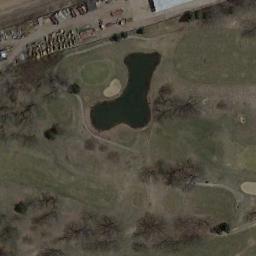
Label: golf_course